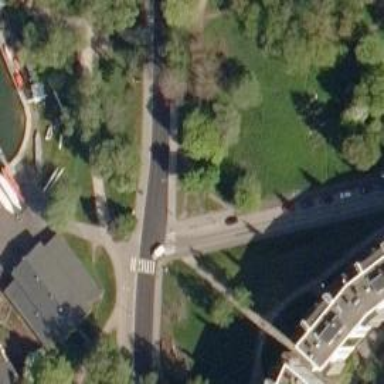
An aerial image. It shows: Asphalt footway.